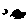
Label: moon